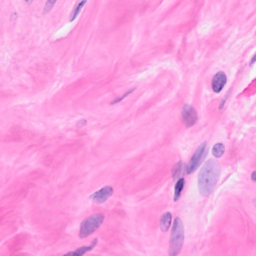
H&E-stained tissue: Breast